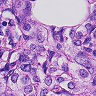
Metastatic tissue present: yes